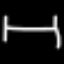
Label: bed